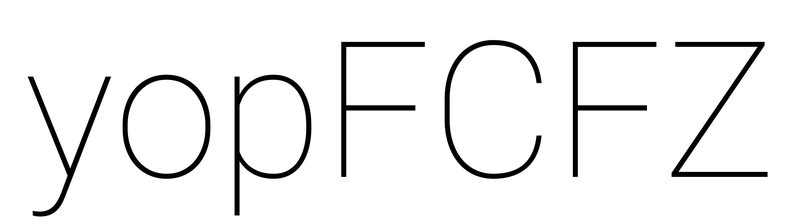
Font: Roboto_Thin